Current action and preconditions to check: trajectory_clear

Your task: For each precondition in the list above, predict whether it will hold at this action.

Consider the current scene as observed from the mobile robot's camera, and analyze the predicted future states of all dynamic agents (e.g., people, animals, vehicles, or any moving entities) within the NEXT SECOND.

IMPORTANT: Only answer "very likely" if you are absolutely certain—based on strong, clear evidence—that a dynamic agent will violate the precondition in the predicted future state. Do NOT answer "very likely" for unlikely, ambiguous, or low-probability risks.

Ask yourself for each precondition: Is there a high probability, with clear and convincing evidence, that the predicted future states of any dynamic agent will interfere with the predicted future state of the currently executing action within the NEXT SECOND, causing that precondition to fail?

Assess the risk level based on these predictions. Use "likely" or "very likely" if motions create a clear risk of interference.

Use "neutral" or "improbable" if agents are nearby but their predicted paths are clearly diverging or non-conflicting.

Failure Risk Categories: "very improbable", "improbable", "neutral", "likely", "very likely"

Answer Format: Output ONLY the probability_of_failure value from these categories: "very improbable", "improbable", "neutral", "likely", "very likely"

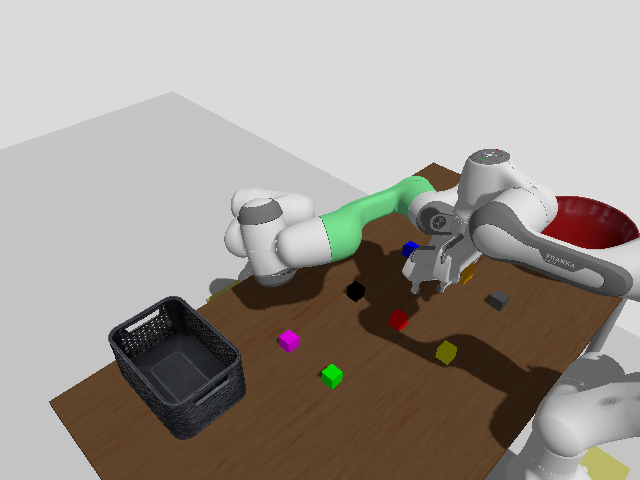

Answer: neutral